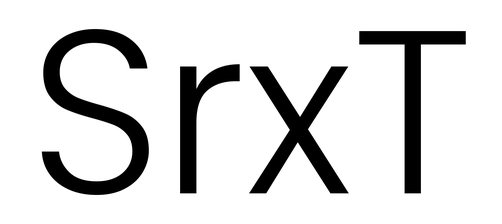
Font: Poppins-Light